Interaction volume radius: 5 \u00c5
Interaction volume height: 10 \u00c5
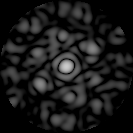
Disorder parameter: 0.7877